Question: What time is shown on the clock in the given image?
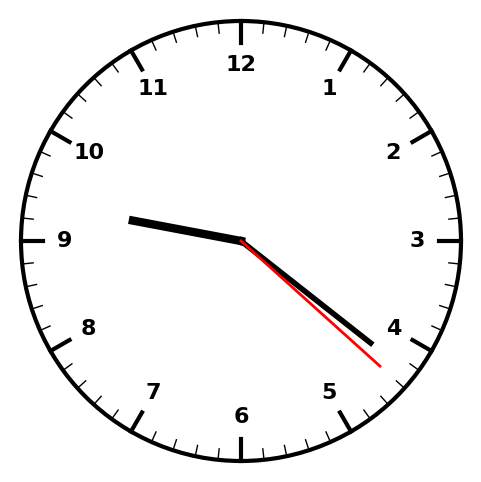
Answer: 09:21:22